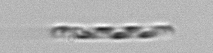
Label: Dactyliosolen_fragilissimus